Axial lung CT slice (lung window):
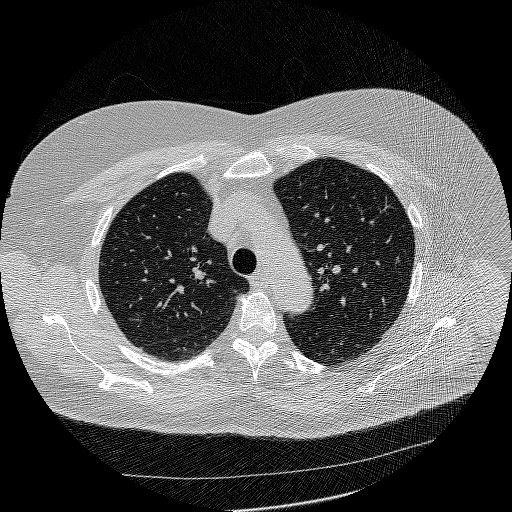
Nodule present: no